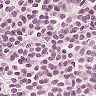
Metastatic tissue present: no